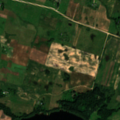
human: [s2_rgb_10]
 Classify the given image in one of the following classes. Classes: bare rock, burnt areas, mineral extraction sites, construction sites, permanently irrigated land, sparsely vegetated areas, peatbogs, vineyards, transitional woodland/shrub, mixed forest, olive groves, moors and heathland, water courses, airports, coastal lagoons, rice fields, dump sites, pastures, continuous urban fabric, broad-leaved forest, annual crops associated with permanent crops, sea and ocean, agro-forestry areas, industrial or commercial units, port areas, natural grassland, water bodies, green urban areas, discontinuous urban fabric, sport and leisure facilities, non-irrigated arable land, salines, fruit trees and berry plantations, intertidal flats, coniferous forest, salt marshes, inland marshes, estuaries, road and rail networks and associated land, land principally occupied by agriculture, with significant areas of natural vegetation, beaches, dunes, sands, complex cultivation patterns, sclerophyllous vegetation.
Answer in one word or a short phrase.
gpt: non-irrigated arable land, complex cultivation patterns, land principally occupied by agriculture, with significant areas of natural vegetation, broad-leaved forest, water bodies